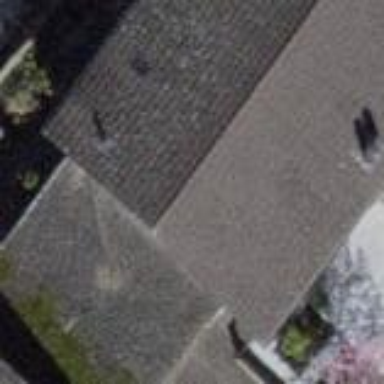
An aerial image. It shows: Building with tile roof.